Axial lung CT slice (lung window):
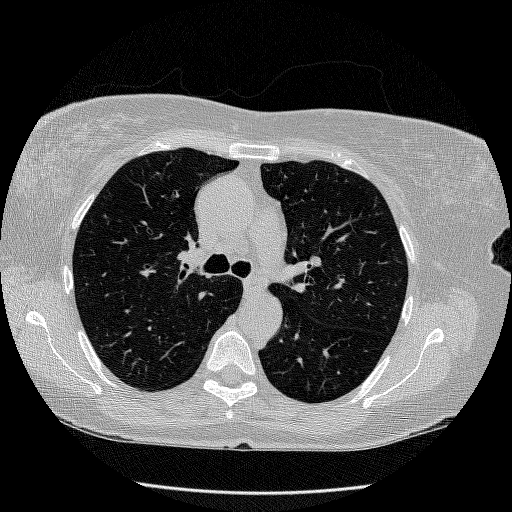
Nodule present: no